Field crop: tomato
Growth stage: 2
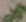
Species: solanum